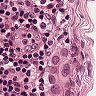
Metastatic tissue present: no